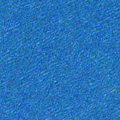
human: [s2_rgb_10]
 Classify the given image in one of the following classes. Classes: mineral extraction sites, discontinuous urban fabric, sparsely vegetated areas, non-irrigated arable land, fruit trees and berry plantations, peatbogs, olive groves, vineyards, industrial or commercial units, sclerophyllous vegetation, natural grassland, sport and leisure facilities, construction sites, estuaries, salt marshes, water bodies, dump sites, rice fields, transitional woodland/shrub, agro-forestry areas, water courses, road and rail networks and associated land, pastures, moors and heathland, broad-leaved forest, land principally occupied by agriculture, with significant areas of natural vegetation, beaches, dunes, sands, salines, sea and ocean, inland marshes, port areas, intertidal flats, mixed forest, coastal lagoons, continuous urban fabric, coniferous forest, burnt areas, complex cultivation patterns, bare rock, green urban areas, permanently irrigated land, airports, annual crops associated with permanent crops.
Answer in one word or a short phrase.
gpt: sea and ocean